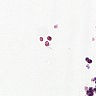
Metastatic tissue present: no